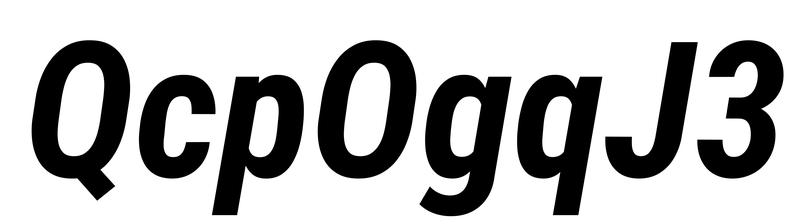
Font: Roboto-Italic_Condensed_Bold_Italic